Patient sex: M
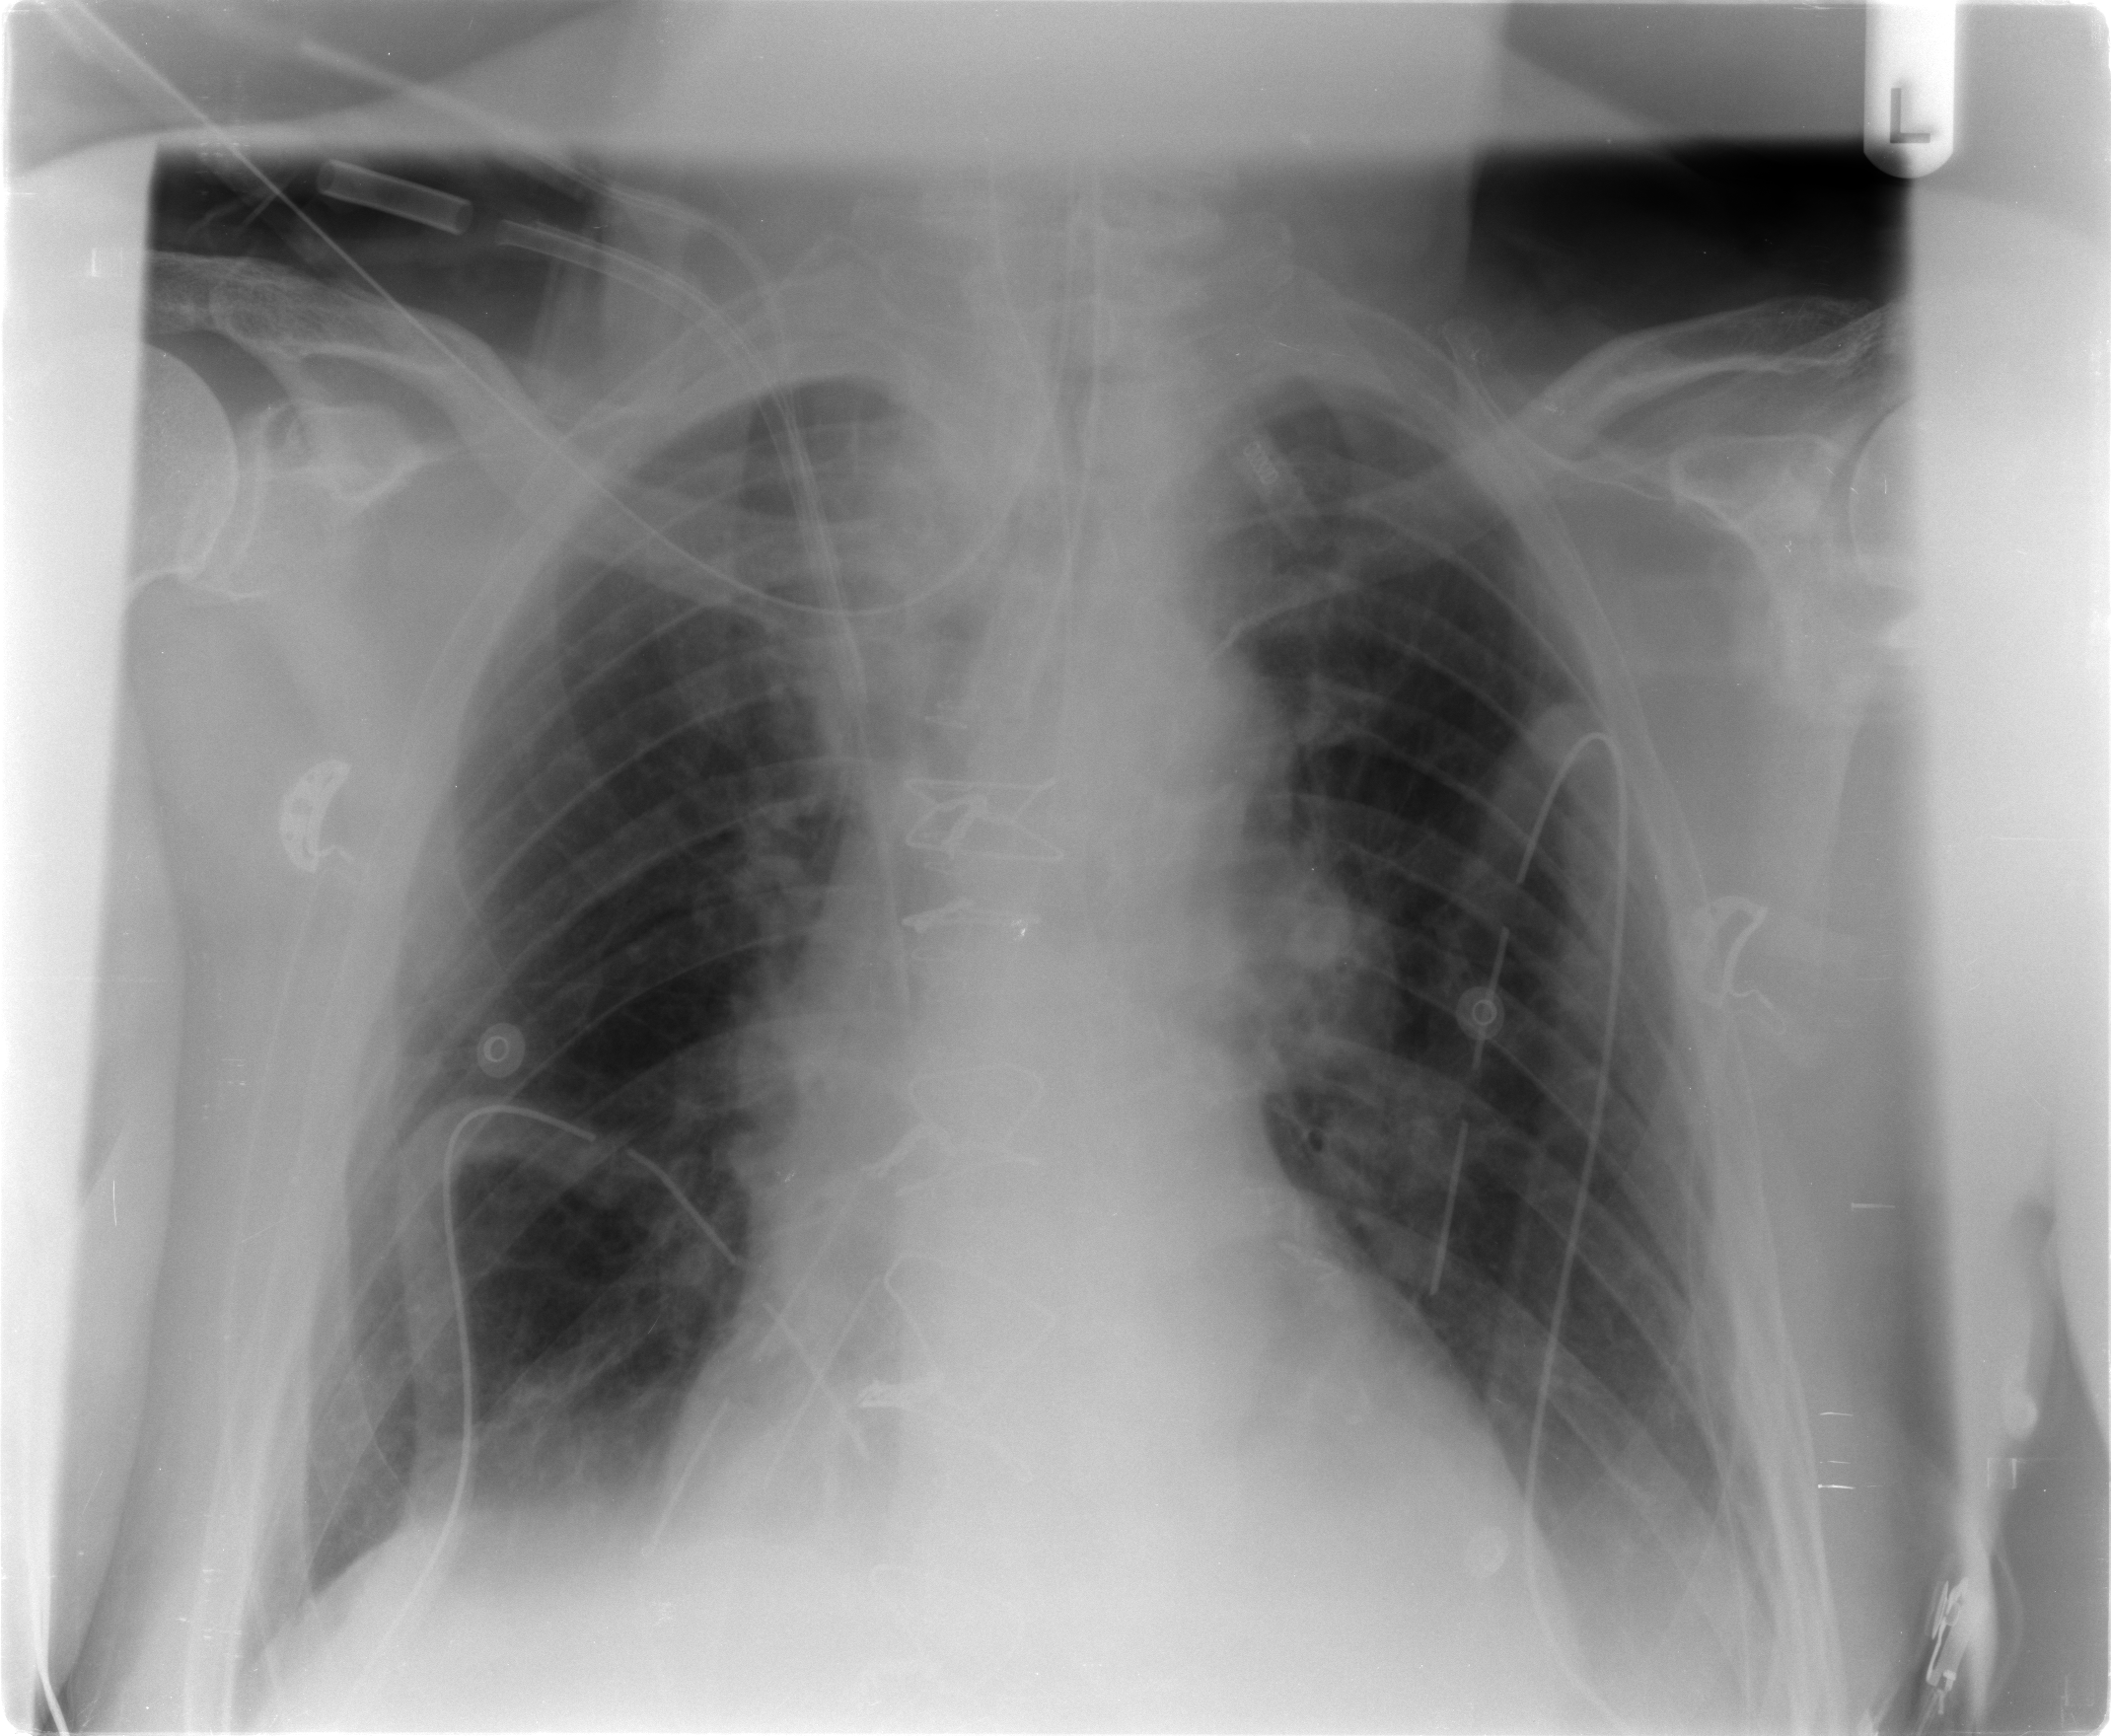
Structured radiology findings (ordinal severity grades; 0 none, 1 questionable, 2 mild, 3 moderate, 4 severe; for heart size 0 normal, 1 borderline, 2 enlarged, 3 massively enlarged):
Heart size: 0
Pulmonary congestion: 1
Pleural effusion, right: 0
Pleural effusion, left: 2
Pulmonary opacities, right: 0
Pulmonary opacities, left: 0
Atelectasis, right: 1
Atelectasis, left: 1